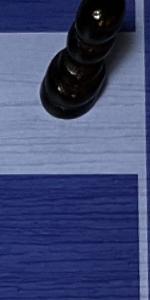
Label: Empty